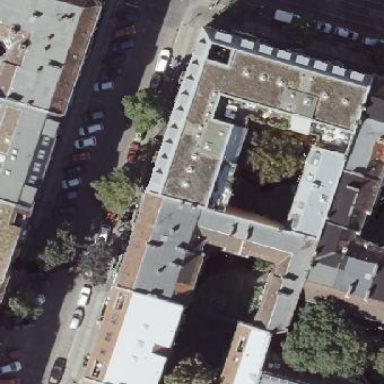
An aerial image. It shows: Residential building with uniquely designed quadruple saltbox roof.